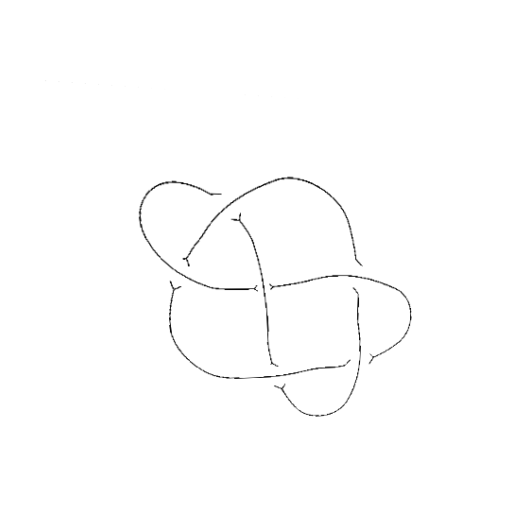
Crossing number: 6